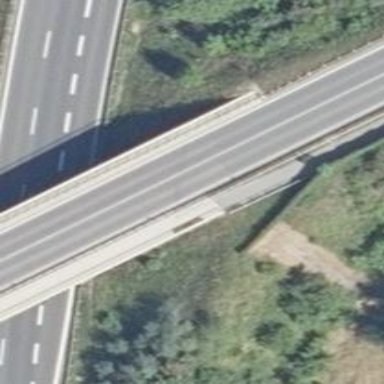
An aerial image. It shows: Asphalt path that serves as bridge.